Question: When I code in Xcode on my MacBook Pro at work, autosuggestions seem to take 6-8 seconds. On my MacBook Air at home, they appear instantly.
Is there any reason for this? I don't see anything in Xcode's preferences that would cause this:

Any ideas here?
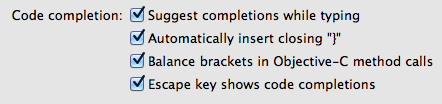
Answer: I have a shiny new iMac at work for development. It's an i7 proc, 8 GB memory. Indexing (and the things that go with it, like code sense or quick documentation) was taking a very long time (5 minutes for ~600 files). So was compilation.
The culprit turned out to be the corporate antivirus' on-access scan. I disabled on-access scanning and indexing dropped to around 5 seconds for the same number of files. Might be worth a shot if you have permissions to change antivirus settings.